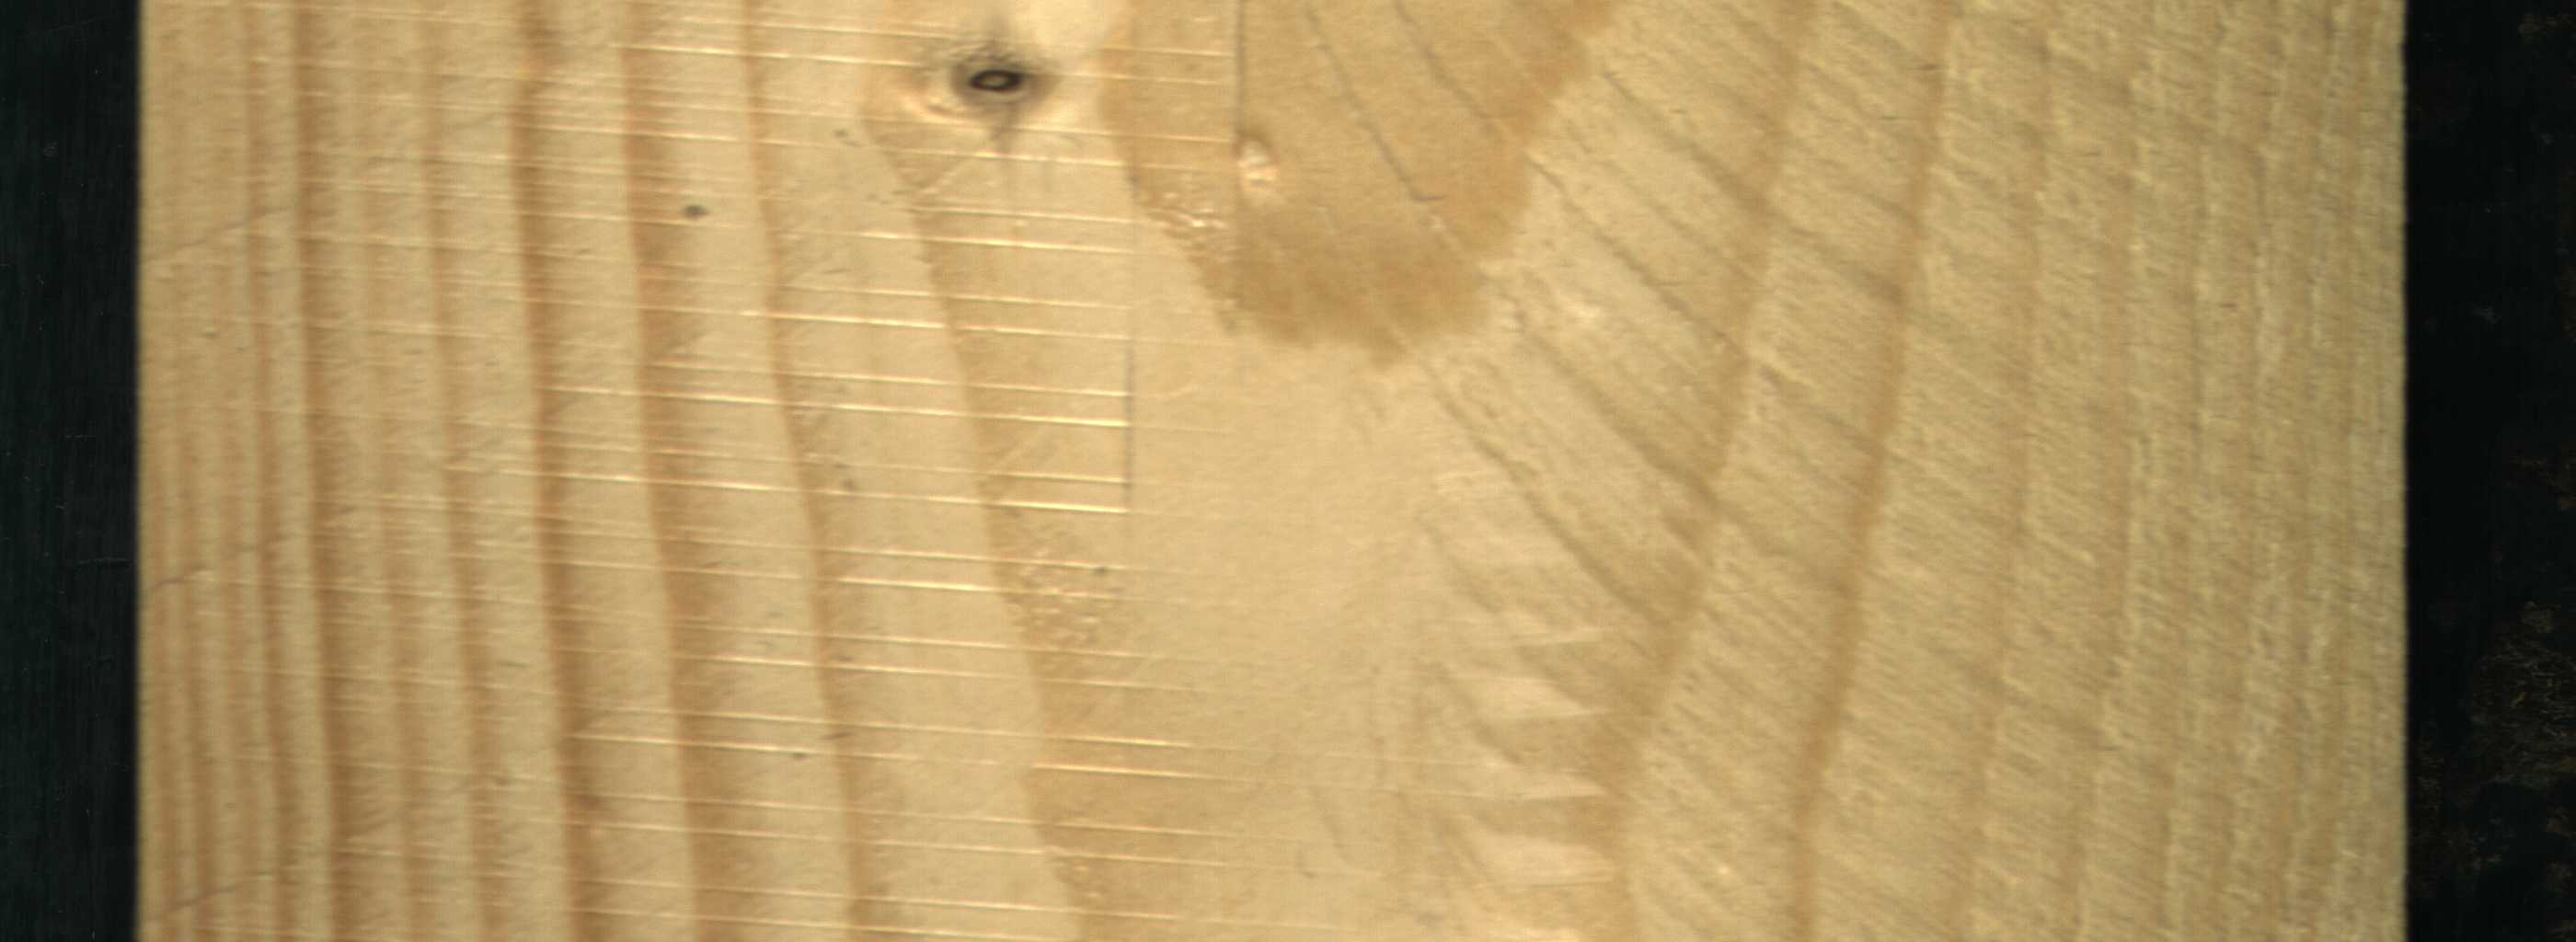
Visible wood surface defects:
Live_Knot